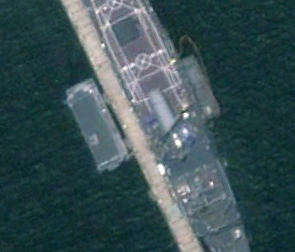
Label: combat